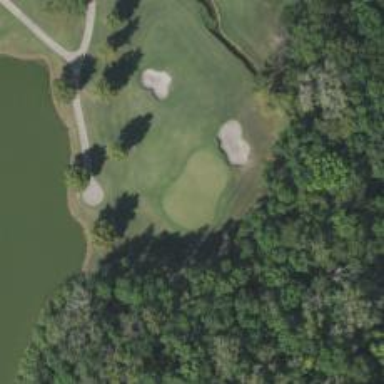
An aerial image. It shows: View of golf hole.